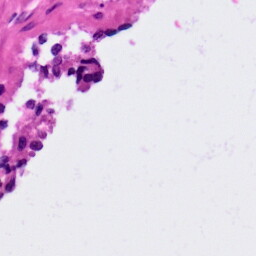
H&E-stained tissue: Ovarian